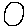
Label: circle